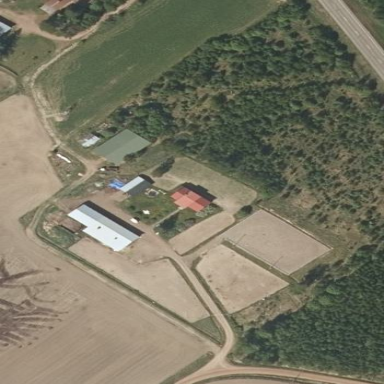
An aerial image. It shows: Farmyard area.